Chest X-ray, PA view. Patient: 45 years old, sex F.
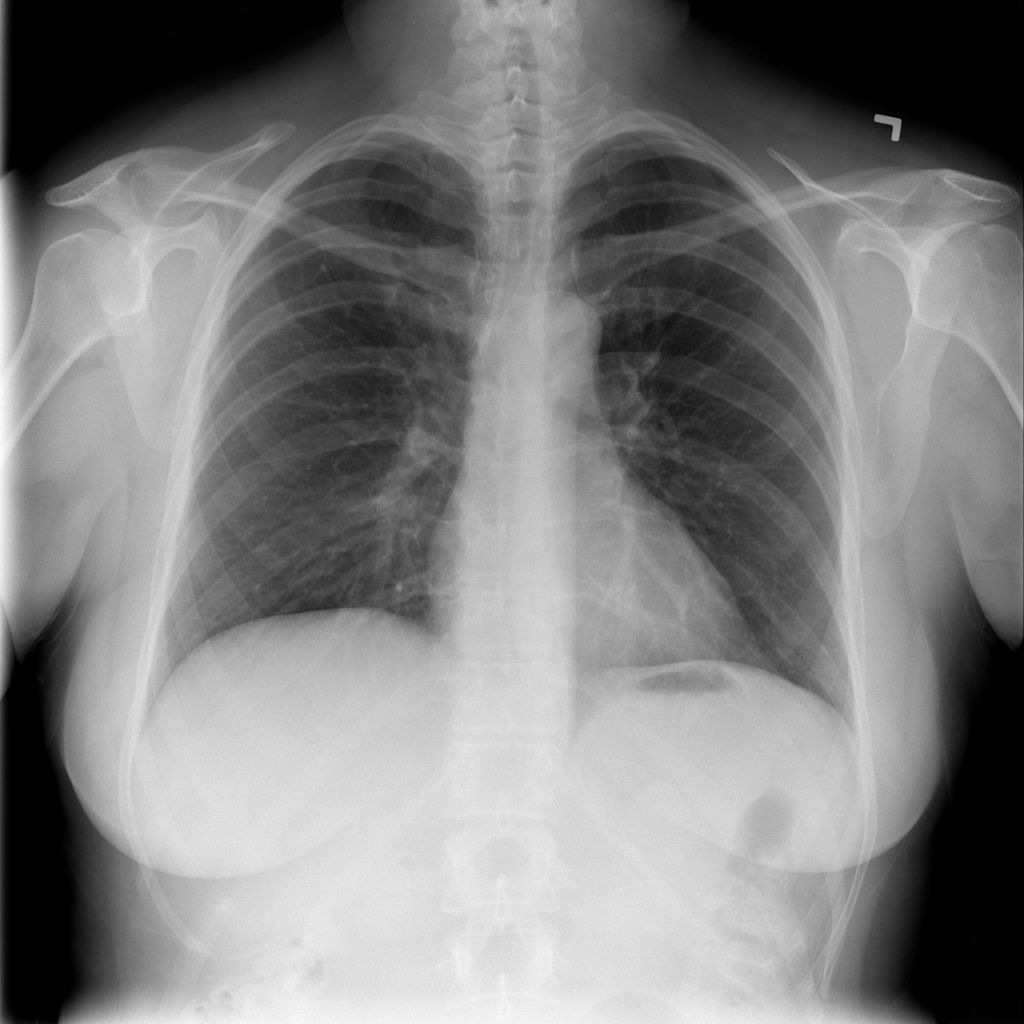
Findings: No Finding